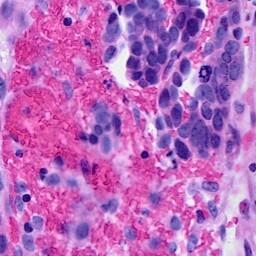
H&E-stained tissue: Ovarian